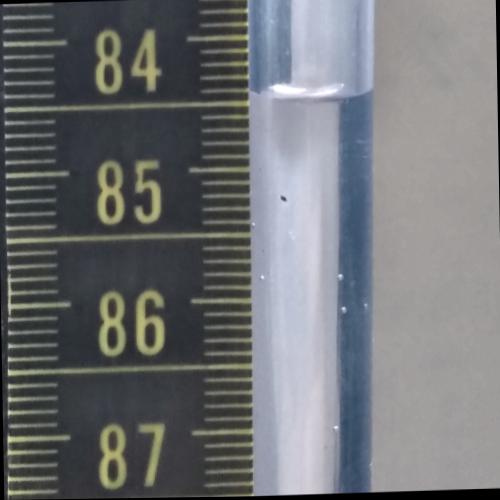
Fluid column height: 84.5 cm